Question: I have seen on our cloud servers, there is some text printed on the desktop dynamically, showing how much memory is available, hard drive space, etc. This is not like a window or gadget or anything, but somehow it's painted directly on the desktop. How can I accomplish this? I've seen only text, but it would be nice if I can draw graphics on the desktop as well.
Here's a sample of what I mean:

---
Due to someone's misunderstanding of what I was asking, allow me to clarify:
I do not necessarily need to do exactly what this existing tool does. In fact, I am not wanting to print system information at all. I want to print my own information to look the same way, but it does not matter what approach I use to accomplish this (whether using a window, saving a desktop image, drawing to the desktop's canvas, any of those are possible answers). I only want to make something to have a similar end result.
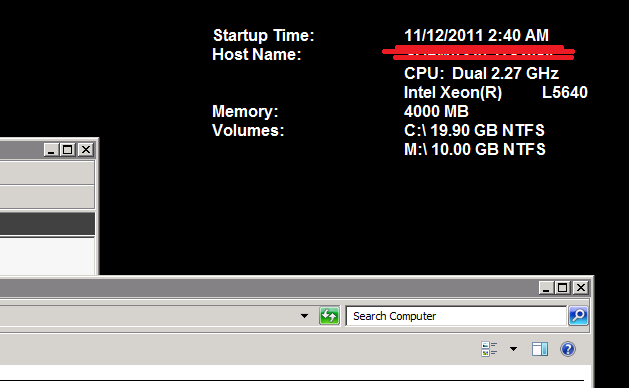
Answer: There's a very good chance it's not actually painted dynamically, but is instead using something like BGInfo:
<URL>
This is a utility that runs at startup (and can be set to re-run periodically), and creates an image that's then used as the desktop background.